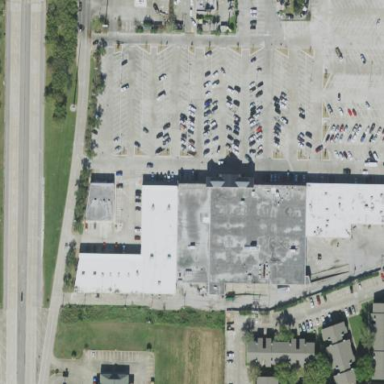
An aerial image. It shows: Building that houses supermarket.